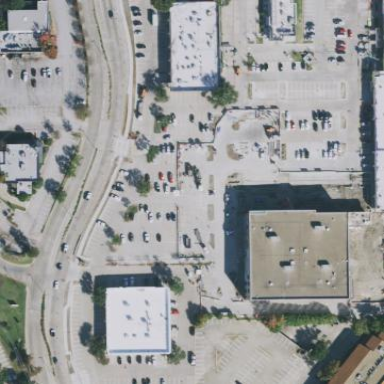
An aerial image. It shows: Retail area.